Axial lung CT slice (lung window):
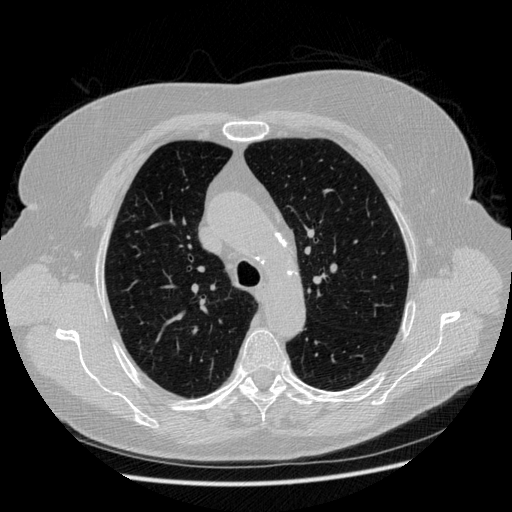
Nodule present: no